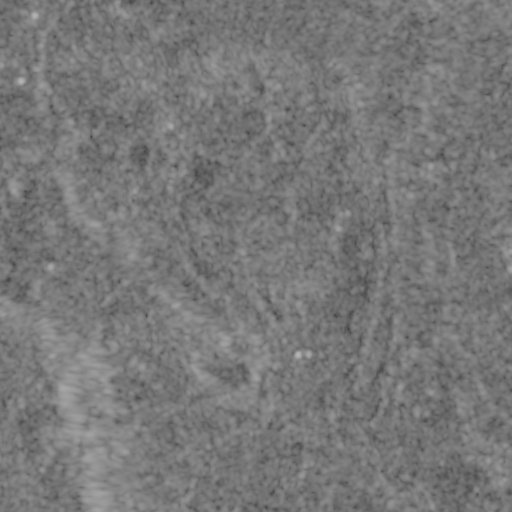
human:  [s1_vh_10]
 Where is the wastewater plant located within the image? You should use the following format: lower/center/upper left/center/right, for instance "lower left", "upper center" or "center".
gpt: The wastewater plant is located in the center left of the image.
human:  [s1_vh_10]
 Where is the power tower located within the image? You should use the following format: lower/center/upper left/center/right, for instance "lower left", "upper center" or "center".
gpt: There is no power tower in the image.

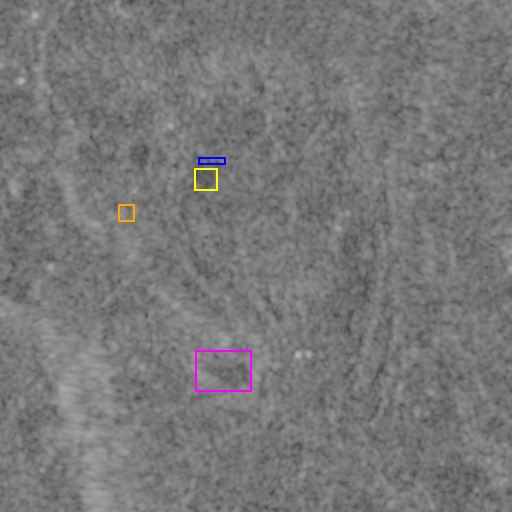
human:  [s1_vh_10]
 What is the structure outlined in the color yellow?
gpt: The structure outlined in yellow is a park.
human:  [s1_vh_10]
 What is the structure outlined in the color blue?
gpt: The structure outlined in blue is a parking lot.
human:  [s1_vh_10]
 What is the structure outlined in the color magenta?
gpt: The structure outlined in magenta is a quarry.
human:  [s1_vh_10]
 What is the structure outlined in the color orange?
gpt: The structure outlined in orange is a wastewater plant.
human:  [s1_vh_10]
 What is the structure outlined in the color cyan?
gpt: There is no cyan outline.